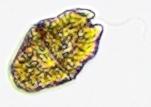
Label: Akashiwo